Field crop: maize
Growth stage: 2
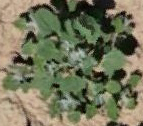
Species: chenopodium